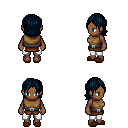
a pixel art fantasy rpg character, female body template, human, dark skin, leather chest armor, white pants, raven long bangs hairstyle, brown slippers, four views (front, back, left, right), 2x2 character sprite sheet, small pixel art, hard edges, no anti-aliasing